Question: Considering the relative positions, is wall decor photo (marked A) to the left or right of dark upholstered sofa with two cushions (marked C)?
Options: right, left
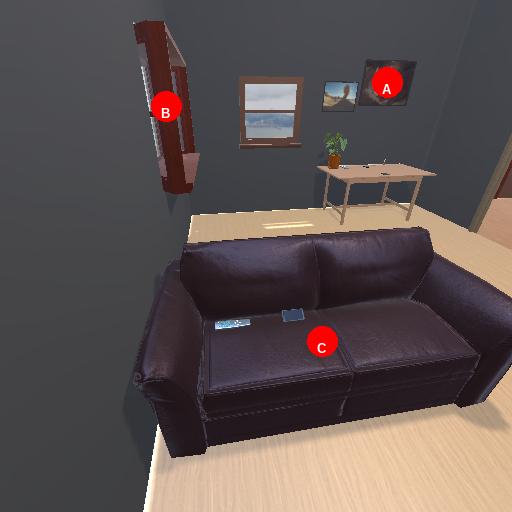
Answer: right